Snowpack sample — Loveland Pass, Silver Plume, Colorado, USA (1/12/25, 11:40 AM MST)
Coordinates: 39.66, -105.88
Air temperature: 7 °F
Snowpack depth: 140 cm
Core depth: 10 cm
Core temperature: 41 °F
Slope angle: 11°, slope face: 30°
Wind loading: high
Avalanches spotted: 2
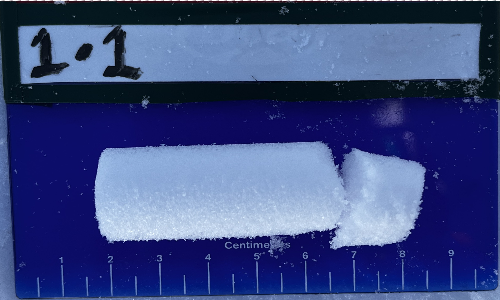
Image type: core
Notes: Pilot using slightly modified coring method that took too large segment for snow profile picturing, advised not to use in higher level models. Two avalanche on south face nearby, partially cloudy with light snow in the last 24 hours. Lots of wind loading on eastern features.